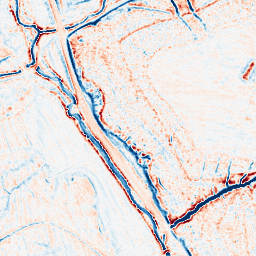
Category: edge_preserving
Decomposition family: anisotropic_diffusion
Decomposition parameters: iterations: 10
kappa: 100
gamma: 0.2
Upsampling method: cubic_mitchell
Upsampling parameters: scale: 4
Upsampling scale: 4